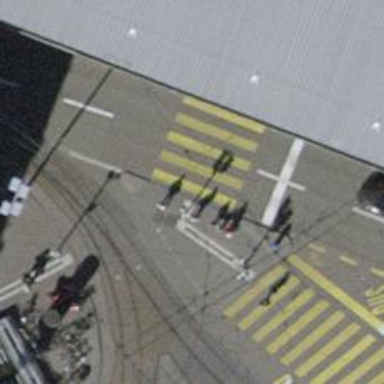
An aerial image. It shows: Kerb barrier.